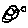
Label: circle